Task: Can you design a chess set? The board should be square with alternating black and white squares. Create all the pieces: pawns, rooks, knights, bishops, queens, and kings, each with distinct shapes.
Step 5021:
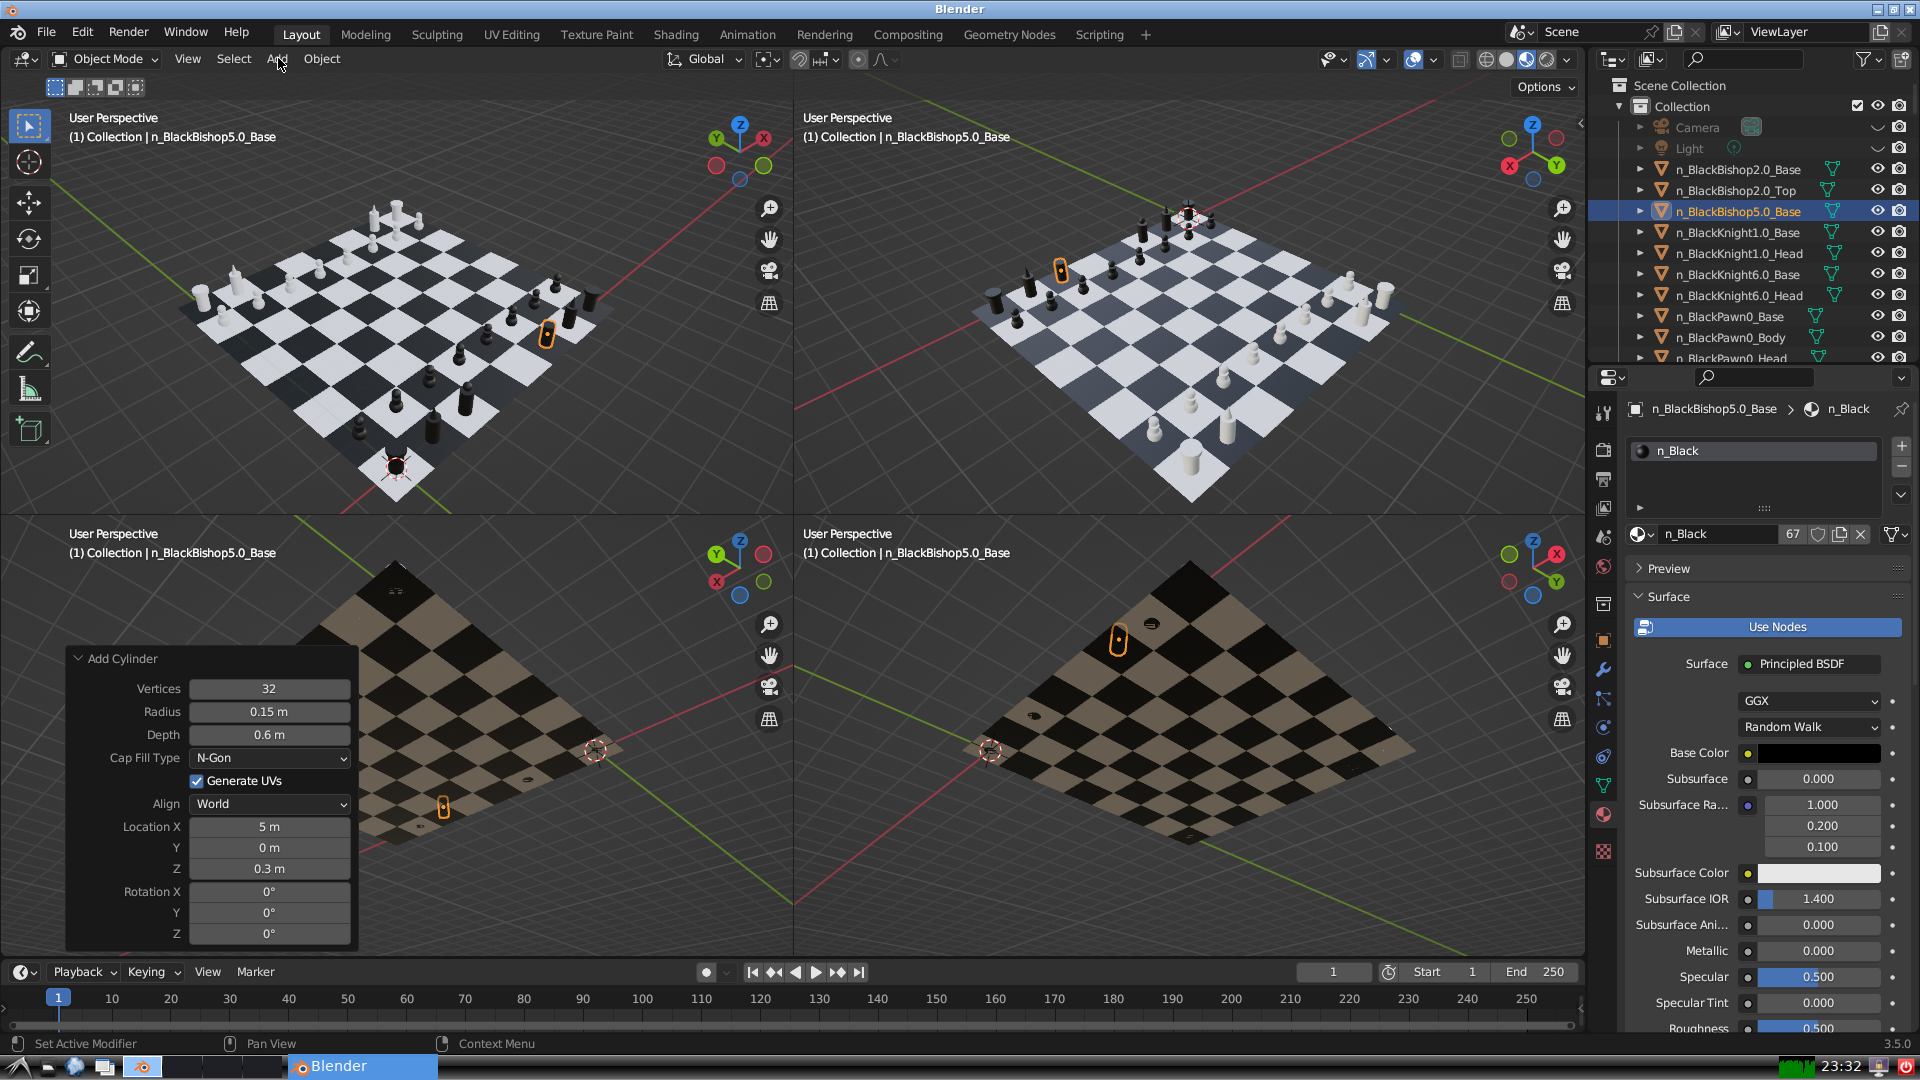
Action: click: no